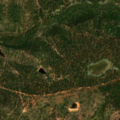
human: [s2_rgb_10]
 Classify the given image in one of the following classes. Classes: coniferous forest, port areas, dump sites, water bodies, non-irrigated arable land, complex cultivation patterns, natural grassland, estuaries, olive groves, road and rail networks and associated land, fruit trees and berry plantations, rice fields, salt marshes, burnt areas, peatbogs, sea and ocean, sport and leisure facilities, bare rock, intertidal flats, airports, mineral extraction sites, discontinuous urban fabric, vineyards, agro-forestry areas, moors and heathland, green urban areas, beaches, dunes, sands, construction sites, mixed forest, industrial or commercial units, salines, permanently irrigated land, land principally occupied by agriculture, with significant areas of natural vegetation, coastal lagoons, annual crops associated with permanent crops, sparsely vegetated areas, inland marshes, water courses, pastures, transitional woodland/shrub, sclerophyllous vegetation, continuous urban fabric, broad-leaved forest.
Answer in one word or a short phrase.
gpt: non-irrigated arable land, agro-forestry areas